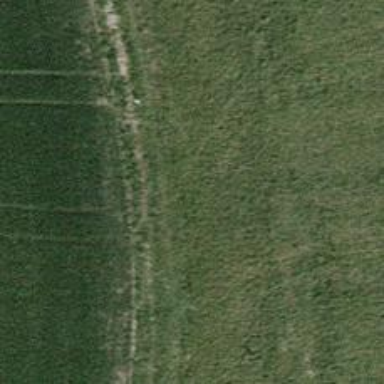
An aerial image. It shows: Grass track with grade 5 tracktype.